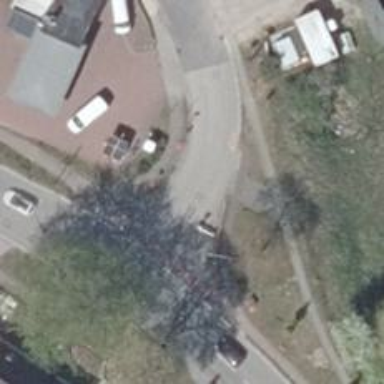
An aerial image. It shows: Residential road with separate asphalt sidewalk.